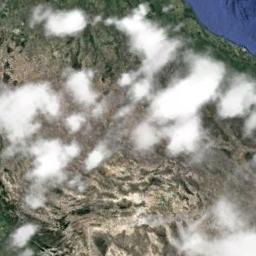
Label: cloud